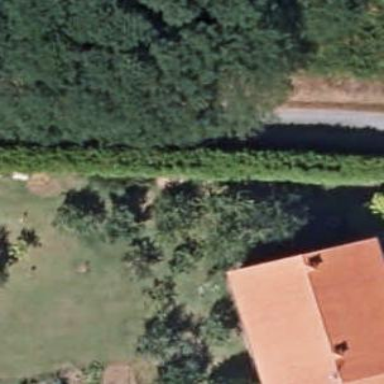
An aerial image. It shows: Simple and straightforward house.